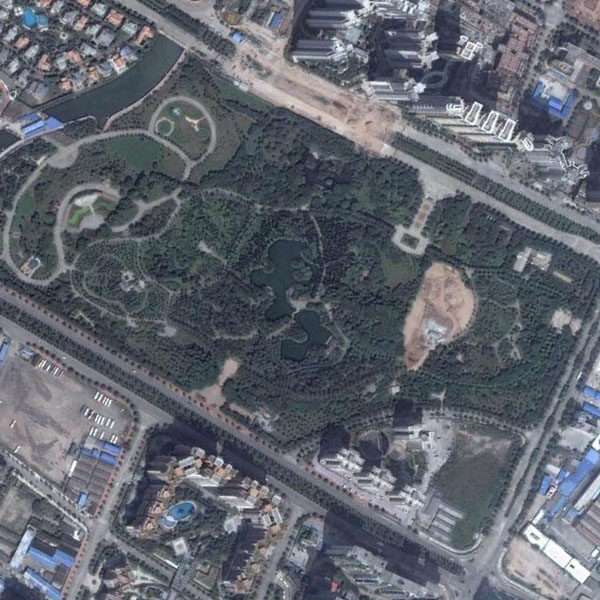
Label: Park